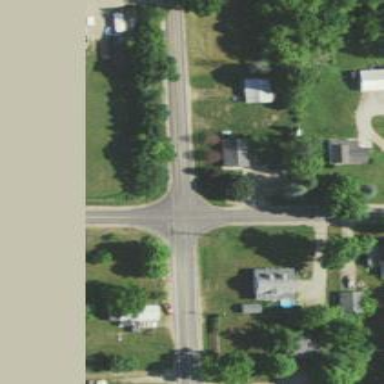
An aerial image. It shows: Road with stop sign.